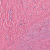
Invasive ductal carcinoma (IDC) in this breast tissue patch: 0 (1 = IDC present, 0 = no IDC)